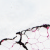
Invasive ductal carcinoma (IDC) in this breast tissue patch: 0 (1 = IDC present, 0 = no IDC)